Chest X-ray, PA view. Patient: 69 years old, sex M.
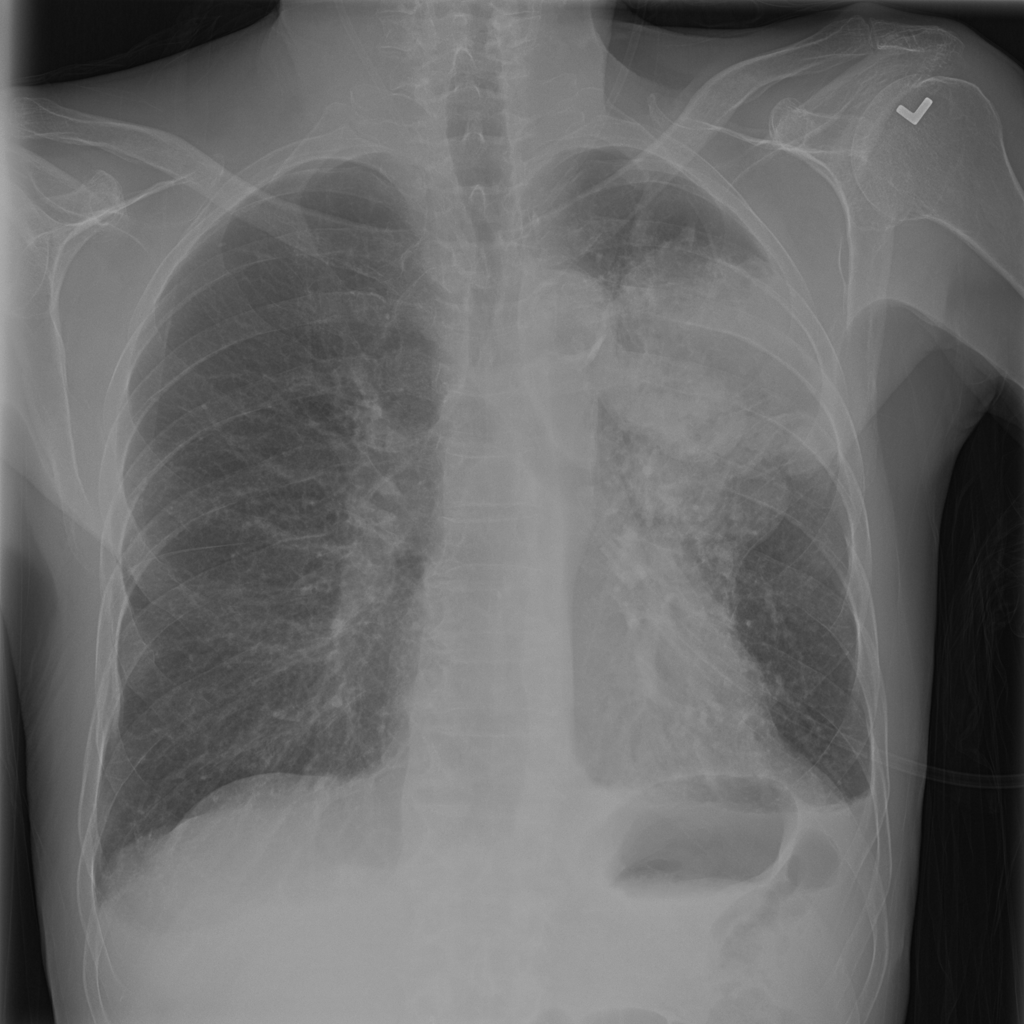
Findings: Effusion